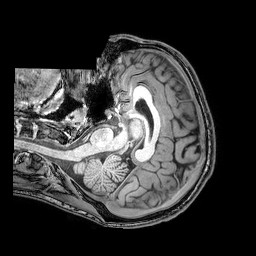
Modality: T1w
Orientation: axial
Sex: male
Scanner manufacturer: philips
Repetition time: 0.008146 s
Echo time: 0.00373 s